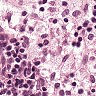
Metastatic tissue present: no